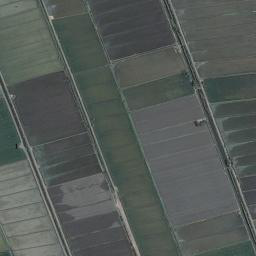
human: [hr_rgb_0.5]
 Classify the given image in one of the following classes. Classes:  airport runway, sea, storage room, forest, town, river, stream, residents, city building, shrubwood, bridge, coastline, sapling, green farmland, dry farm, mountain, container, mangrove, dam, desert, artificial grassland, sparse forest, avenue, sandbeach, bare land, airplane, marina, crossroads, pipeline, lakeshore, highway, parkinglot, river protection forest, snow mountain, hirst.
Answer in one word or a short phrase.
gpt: green farmland